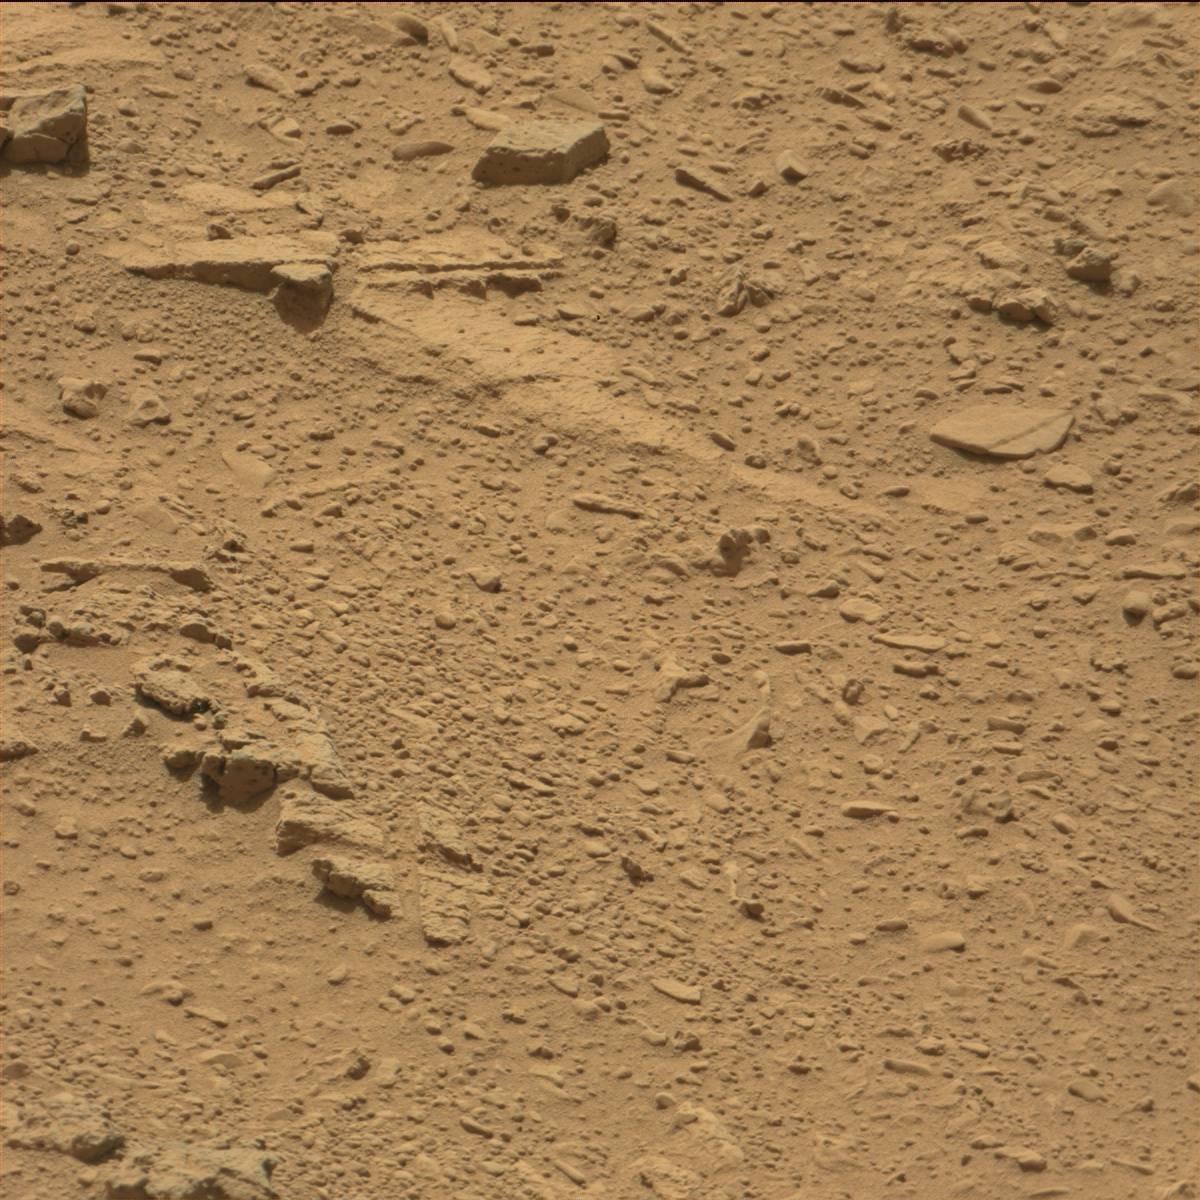
Terrain classes present: Bedrock, Rock, Sand / Soil